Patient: sex M, age 59
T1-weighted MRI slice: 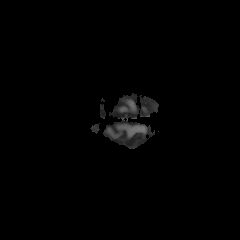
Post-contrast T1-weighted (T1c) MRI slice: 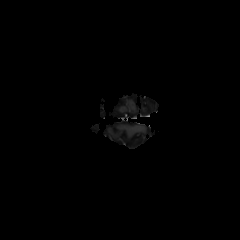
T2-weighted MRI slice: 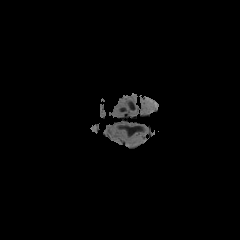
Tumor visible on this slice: no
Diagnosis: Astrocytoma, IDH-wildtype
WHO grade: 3